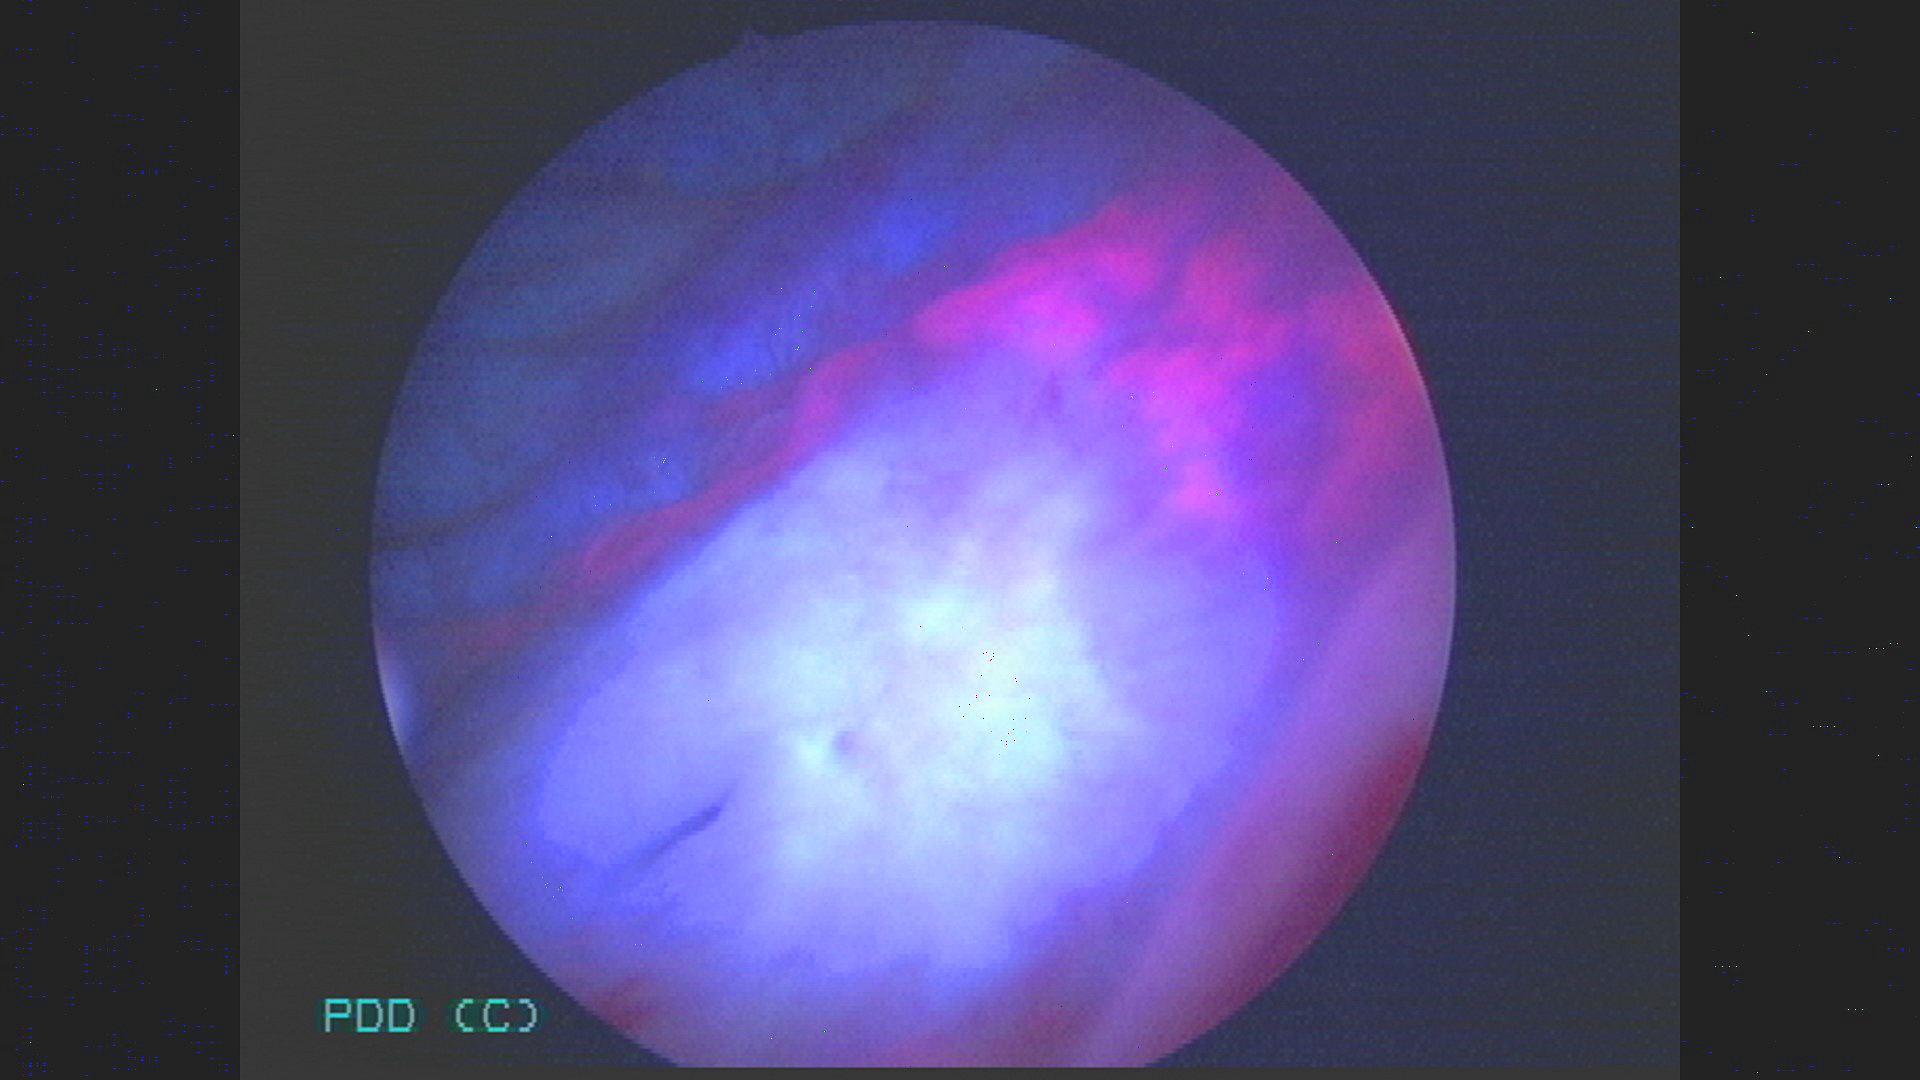
Modality: BLC
Class: Malignant
Subclass: HighGradePapillary
Lesion: L1
Stage: T1
Morphology: Non-papillary
Bladder cancer association: Yes